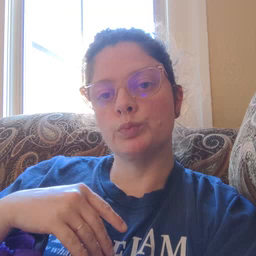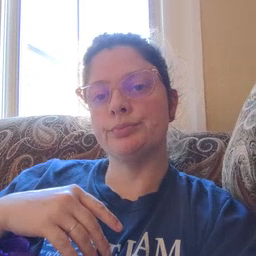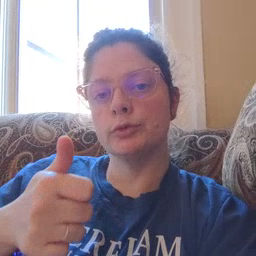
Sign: yourself